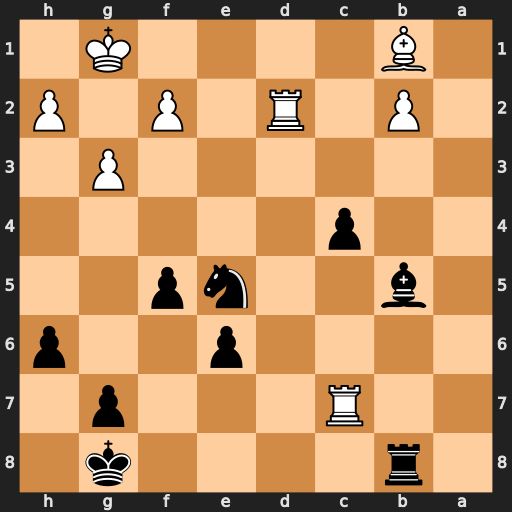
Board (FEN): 1r4k1/2R3p1/4p2p/1b2np2/2p5/6P1/1P1R1P1P/1B4K1
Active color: b
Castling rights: -
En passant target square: -
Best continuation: Nf3+ Kg2 Nxd2